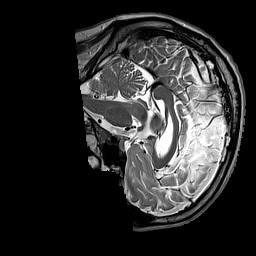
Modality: T2w
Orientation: sagittal
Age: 46
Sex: male
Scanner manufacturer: siemens
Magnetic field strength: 3 T
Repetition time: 3.2 s
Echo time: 0.212 s